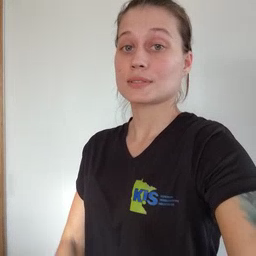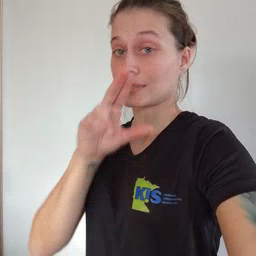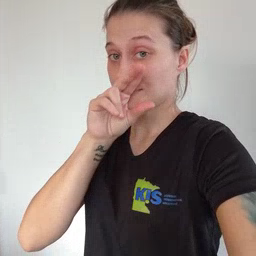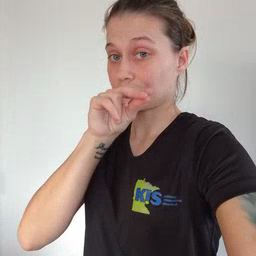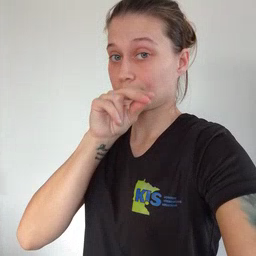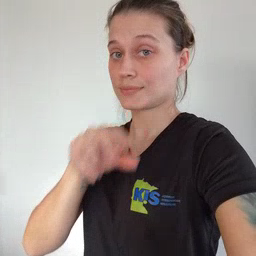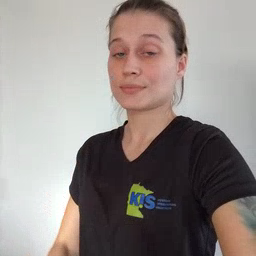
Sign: duck